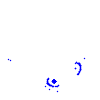
Particle: pion